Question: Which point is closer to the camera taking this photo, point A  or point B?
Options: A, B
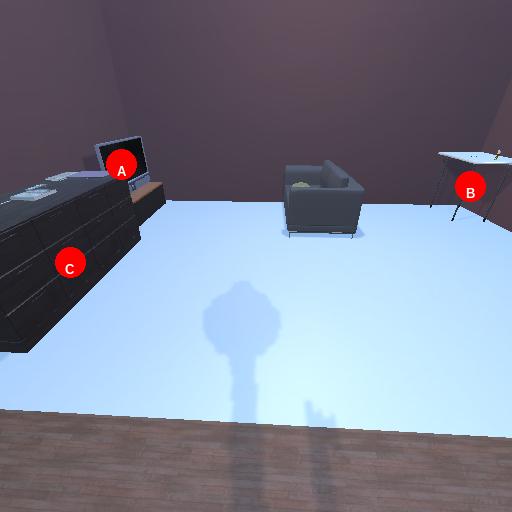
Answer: A